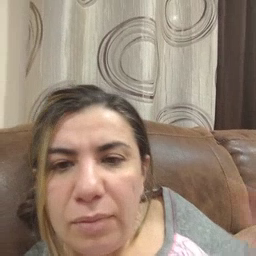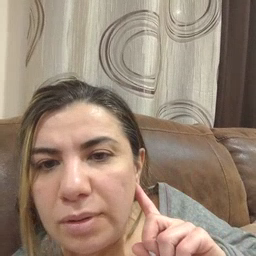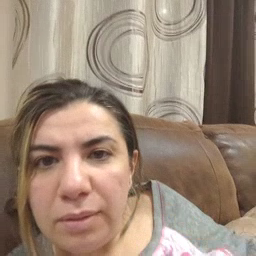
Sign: hear